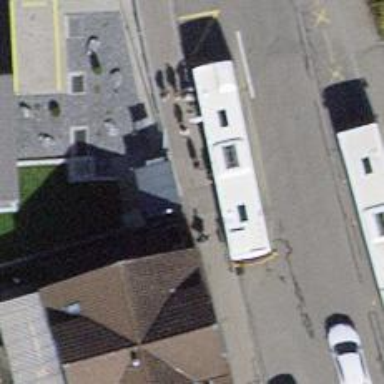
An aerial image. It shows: Bus stop with platform for public transport.